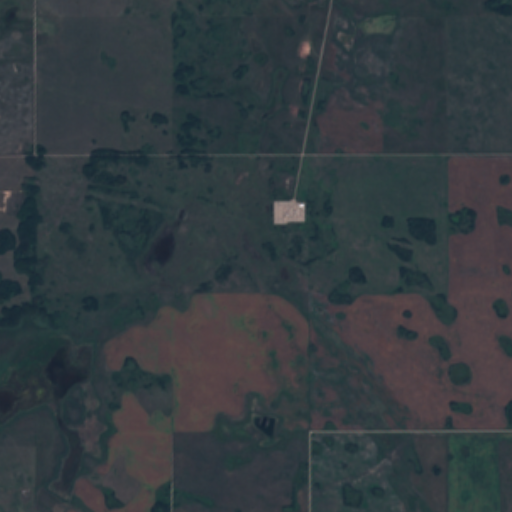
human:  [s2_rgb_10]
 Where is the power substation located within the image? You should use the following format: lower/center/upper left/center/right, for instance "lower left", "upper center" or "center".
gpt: The power substation is located in the center of the image.
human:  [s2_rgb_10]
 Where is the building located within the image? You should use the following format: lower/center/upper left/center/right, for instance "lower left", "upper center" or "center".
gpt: The building is located in the center of the image.
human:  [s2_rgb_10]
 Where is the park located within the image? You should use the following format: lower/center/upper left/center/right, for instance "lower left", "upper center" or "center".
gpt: There is no park in the image.